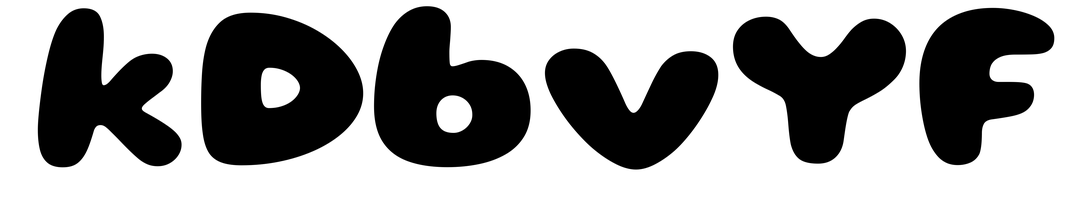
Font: Gluten_ExtraBold